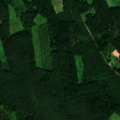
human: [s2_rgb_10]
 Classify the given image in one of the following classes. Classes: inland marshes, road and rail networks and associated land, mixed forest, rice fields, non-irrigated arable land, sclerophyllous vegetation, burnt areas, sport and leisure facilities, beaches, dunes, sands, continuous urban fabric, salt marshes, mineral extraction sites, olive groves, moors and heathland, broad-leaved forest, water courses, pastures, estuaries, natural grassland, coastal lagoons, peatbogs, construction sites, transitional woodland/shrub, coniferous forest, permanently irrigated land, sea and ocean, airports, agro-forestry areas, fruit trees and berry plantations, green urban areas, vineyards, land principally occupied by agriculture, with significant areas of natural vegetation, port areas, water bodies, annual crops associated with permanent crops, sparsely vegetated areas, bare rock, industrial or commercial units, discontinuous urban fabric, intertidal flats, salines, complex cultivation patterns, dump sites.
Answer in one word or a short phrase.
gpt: complex cultivation patterns, land principally occupied by agriculture, with significant areas of natural vegetation, coniferous forest, mixed forest